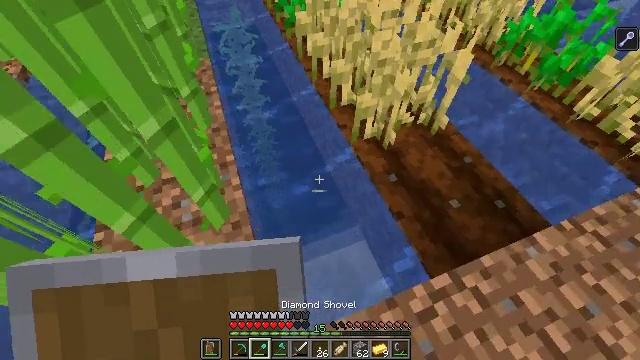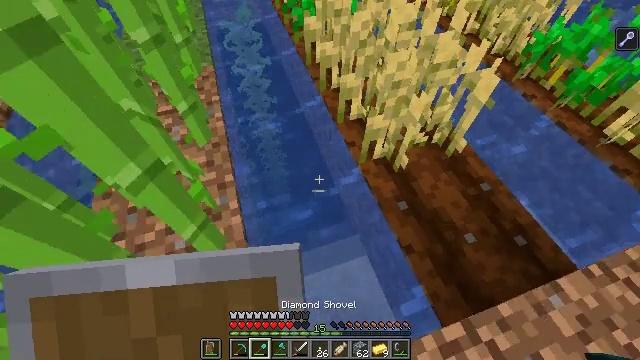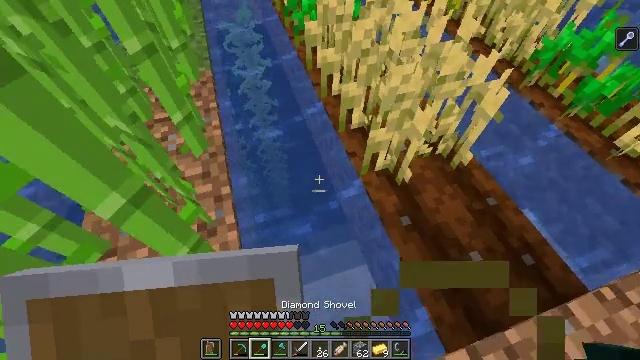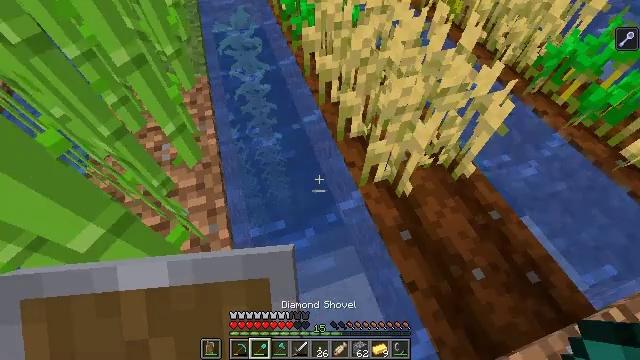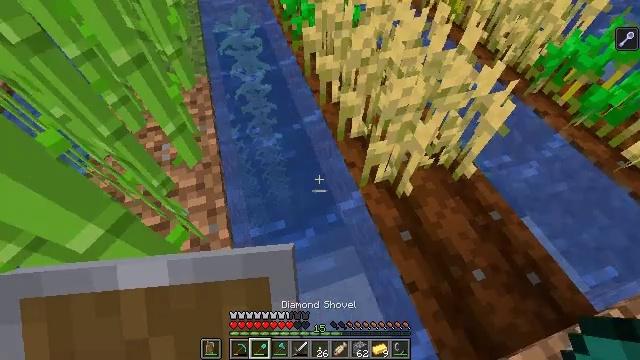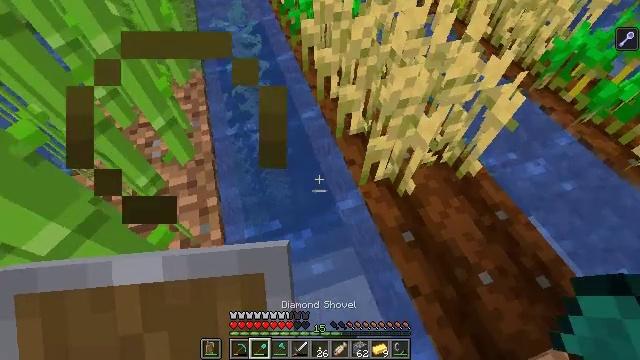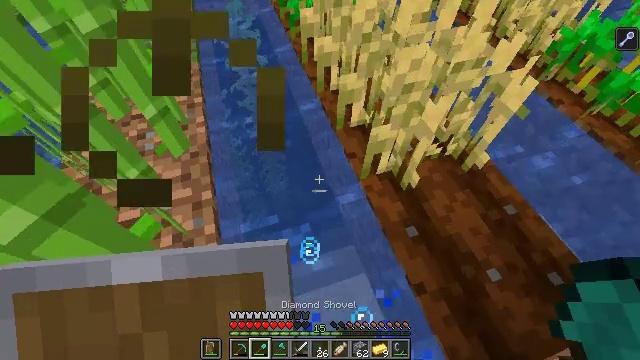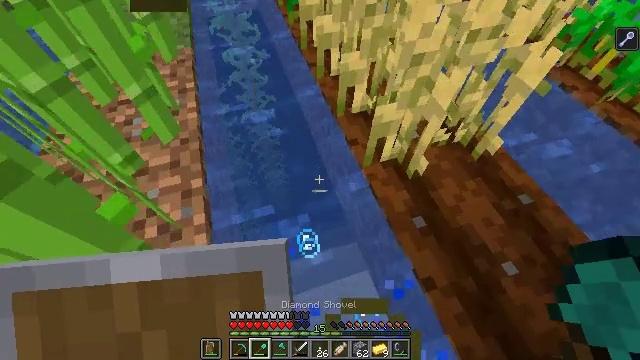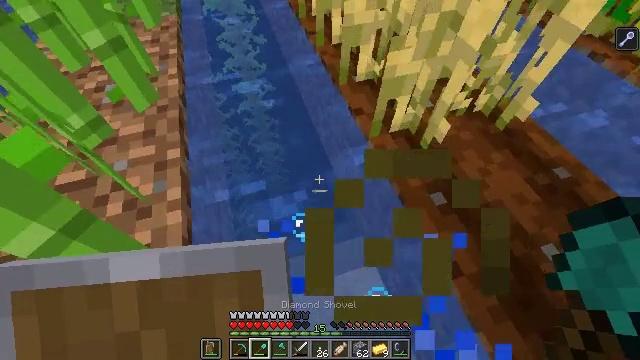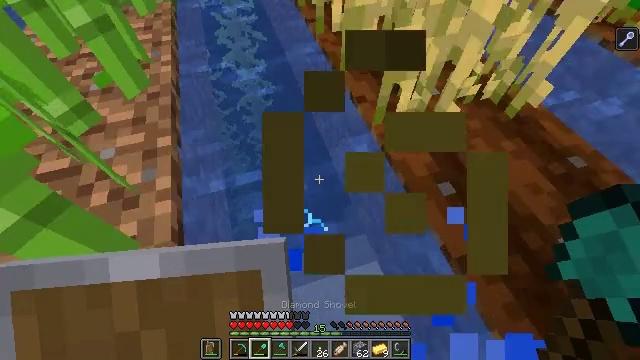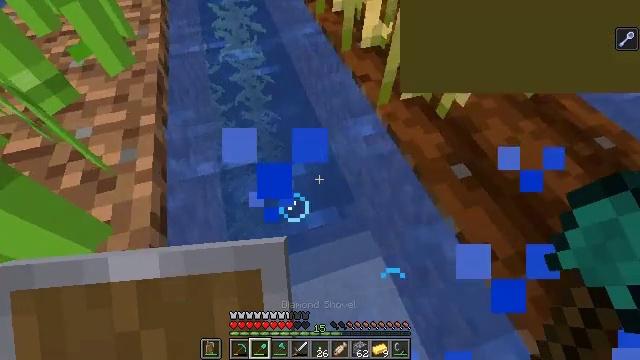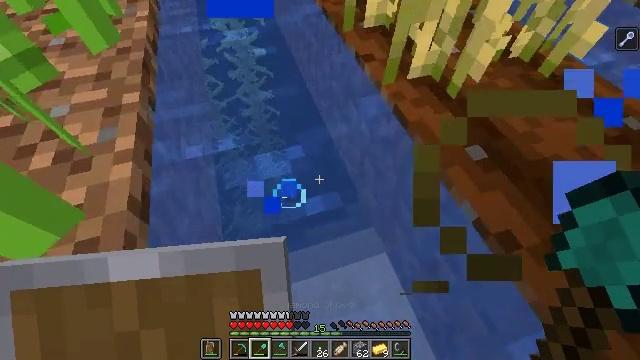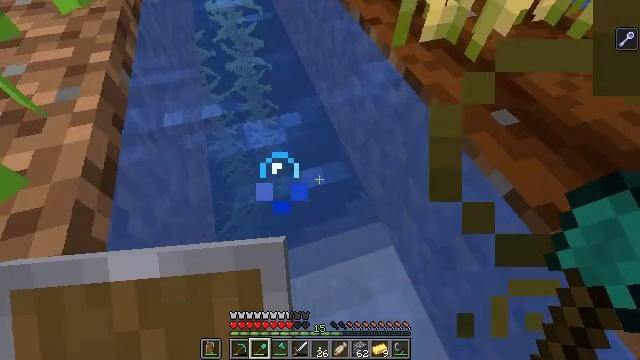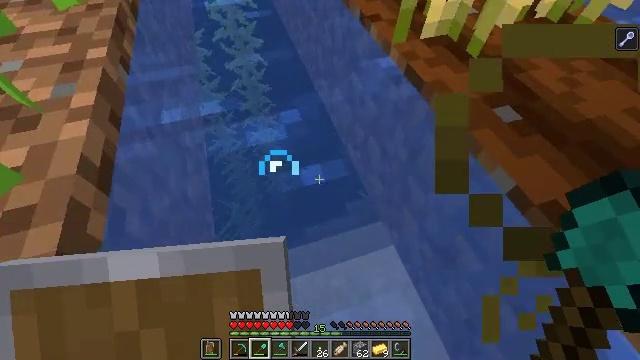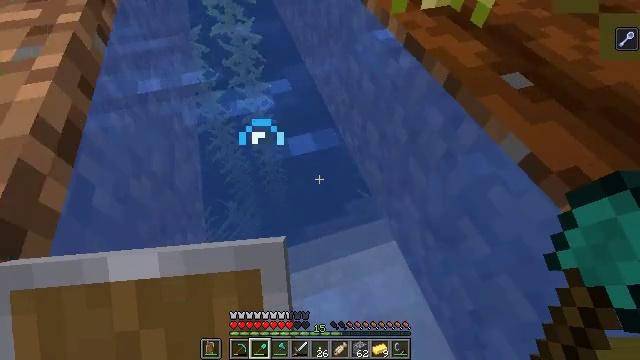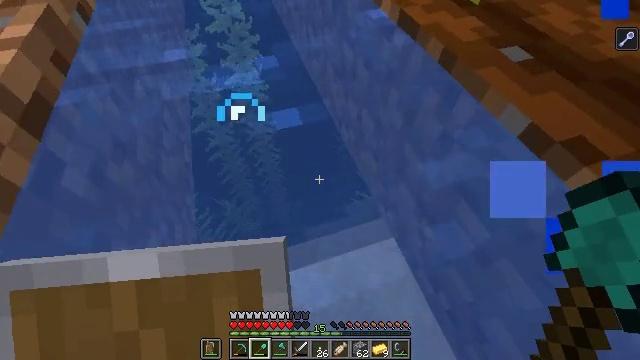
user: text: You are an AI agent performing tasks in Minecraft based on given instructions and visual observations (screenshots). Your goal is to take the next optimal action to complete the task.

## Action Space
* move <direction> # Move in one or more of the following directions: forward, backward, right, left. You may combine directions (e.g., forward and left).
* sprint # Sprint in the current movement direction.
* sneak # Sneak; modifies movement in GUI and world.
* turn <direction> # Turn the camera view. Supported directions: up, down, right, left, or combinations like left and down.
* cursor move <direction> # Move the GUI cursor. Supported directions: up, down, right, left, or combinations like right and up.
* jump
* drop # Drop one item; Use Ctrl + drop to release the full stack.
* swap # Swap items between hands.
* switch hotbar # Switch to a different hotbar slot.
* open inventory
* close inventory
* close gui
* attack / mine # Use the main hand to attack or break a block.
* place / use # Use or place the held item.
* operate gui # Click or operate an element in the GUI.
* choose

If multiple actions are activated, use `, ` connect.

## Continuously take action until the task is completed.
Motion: motion action
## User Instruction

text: Destroy the wheat to collect it.
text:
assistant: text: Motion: move forward, turn left and down
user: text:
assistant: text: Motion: no_op
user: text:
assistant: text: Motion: no_op
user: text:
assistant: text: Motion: no_op
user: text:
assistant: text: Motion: no_op
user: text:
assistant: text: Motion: no_op
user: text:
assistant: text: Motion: no_op
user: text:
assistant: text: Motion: no_op
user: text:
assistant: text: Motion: no_op
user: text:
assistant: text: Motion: no_op
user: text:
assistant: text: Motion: no_op
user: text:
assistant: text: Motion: no_op
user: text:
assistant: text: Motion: move back and move right
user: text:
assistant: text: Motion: move back and move right
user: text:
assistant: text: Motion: move back and move right
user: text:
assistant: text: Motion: move back and move right, jump
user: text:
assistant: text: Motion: move back and move right, turn up, jump
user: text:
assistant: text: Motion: move back and move right, turn up, jump
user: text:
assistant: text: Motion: move back and move right, turn up, jump
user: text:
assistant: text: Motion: move back and move right, jump
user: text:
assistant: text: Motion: move back and move right, jump
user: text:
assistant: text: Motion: move back and move right, jump
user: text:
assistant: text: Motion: move back and move right, jump
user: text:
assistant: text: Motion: move back and move right, jump
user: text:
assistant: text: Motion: move back and move right, jump
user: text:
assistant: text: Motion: move back and move right, jump
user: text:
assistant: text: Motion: move back and move right, jump
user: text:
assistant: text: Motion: move back and move right, jump
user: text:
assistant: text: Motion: move back and move right, turn left, jump
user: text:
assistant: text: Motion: move back and move right, turn left, jump